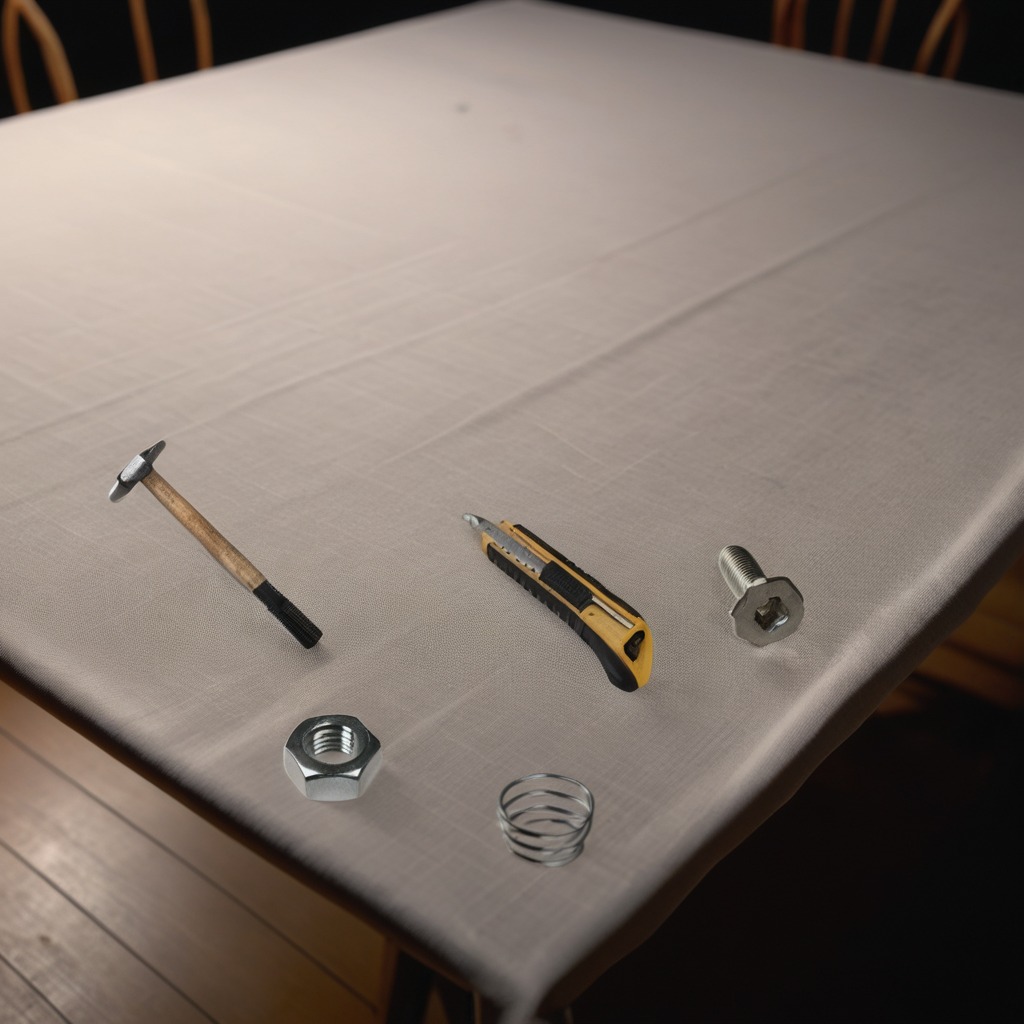
A utility knife, a metal machine screw, a hammer, a coiled metal spring, and a metal nut are lying on the wooden table.